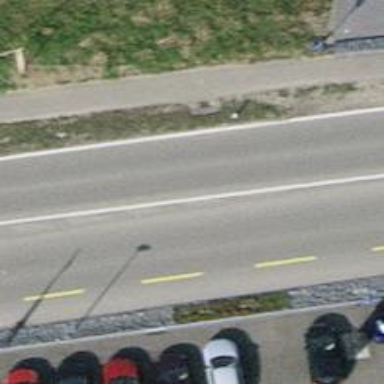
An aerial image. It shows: Asphalt road with primary highway designation. There is dedicated cycle lane on the left.